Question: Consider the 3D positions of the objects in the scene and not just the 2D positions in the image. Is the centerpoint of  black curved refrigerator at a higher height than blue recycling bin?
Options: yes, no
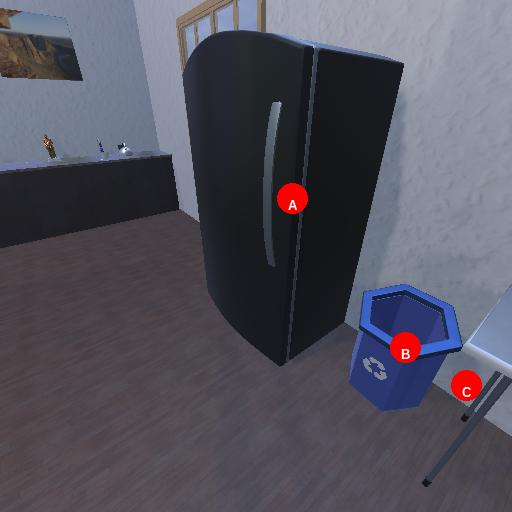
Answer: yes